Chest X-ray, AP view. Patient: 10 years old, sex M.
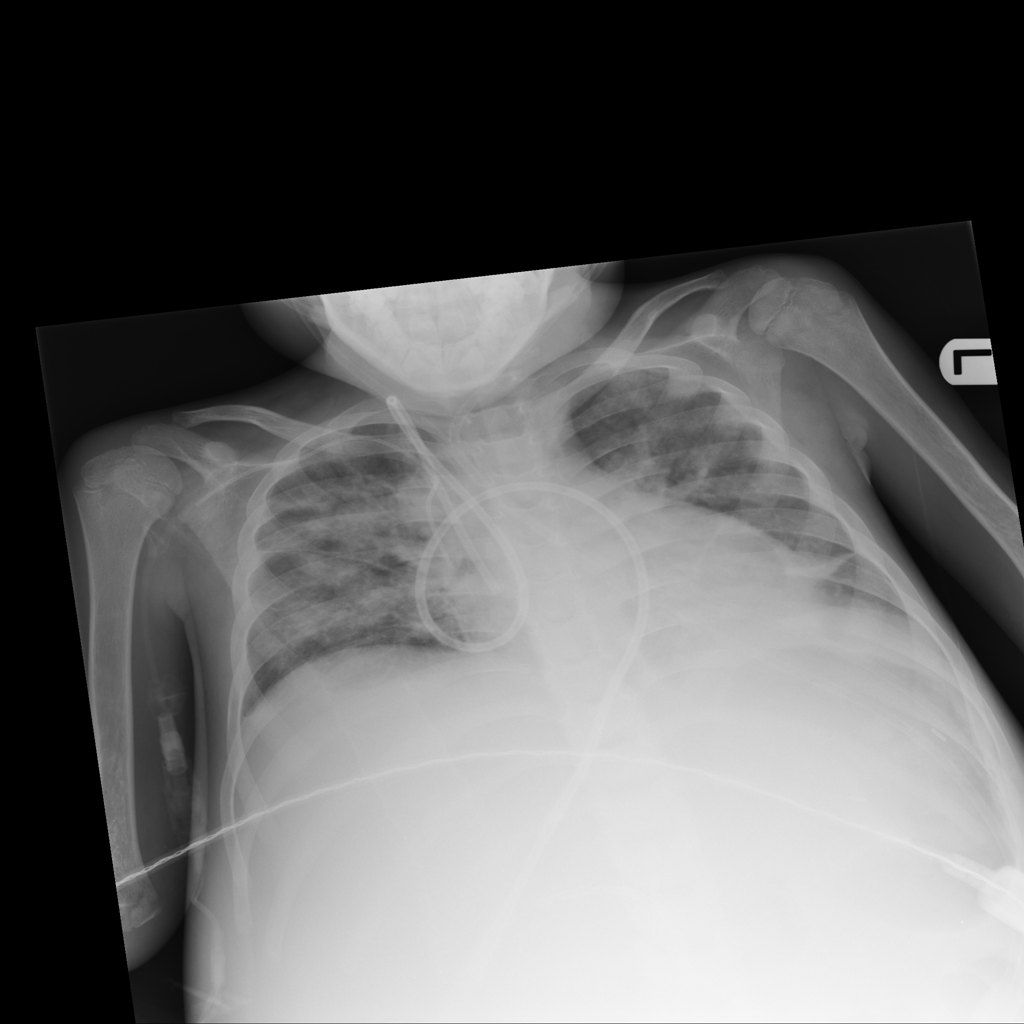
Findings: Infiltration, Mass